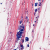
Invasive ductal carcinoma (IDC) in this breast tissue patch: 0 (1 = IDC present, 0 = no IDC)